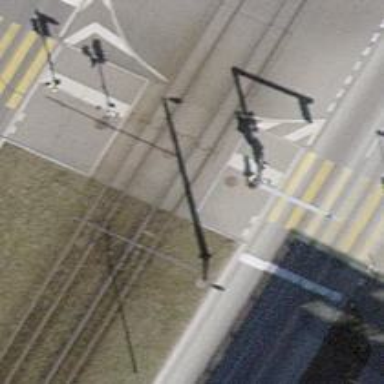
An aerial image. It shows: Crossing for the railway.